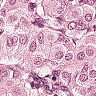
Metastatic tissue present: yes